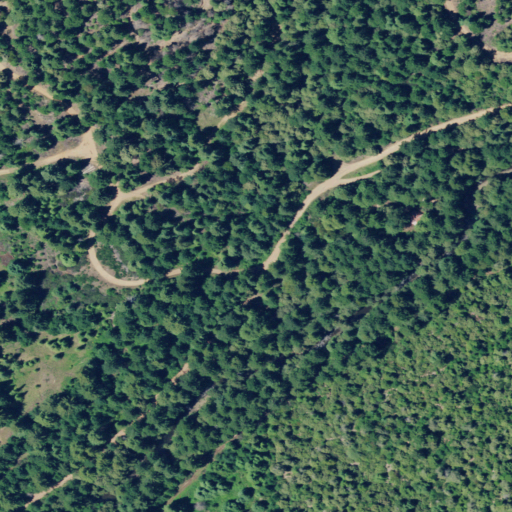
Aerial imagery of valley in California named Marble Gulch containing evergreen forest, open development, and mixed forest